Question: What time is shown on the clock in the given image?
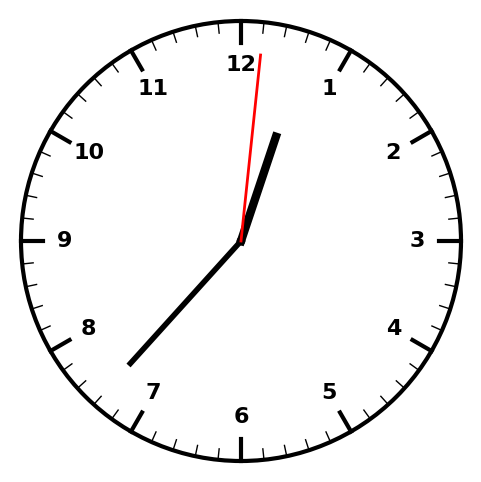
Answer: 12:37:01